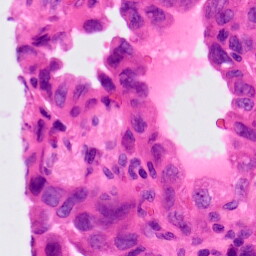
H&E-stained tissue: Lung